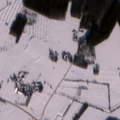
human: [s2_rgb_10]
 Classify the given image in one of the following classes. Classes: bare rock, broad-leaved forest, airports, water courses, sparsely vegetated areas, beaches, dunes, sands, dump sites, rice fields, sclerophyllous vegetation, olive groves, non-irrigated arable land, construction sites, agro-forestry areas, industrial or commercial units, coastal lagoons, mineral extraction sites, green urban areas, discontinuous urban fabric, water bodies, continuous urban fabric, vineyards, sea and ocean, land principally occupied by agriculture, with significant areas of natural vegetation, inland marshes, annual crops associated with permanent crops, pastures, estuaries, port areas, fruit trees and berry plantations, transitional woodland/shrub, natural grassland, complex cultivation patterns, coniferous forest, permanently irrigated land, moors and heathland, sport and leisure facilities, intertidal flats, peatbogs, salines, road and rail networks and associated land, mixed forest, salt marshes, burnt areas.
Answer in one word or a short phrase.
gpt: non-irrigated arable land, land principally occupied by agriculture, with significant areas of natural vegetation, mixed forest